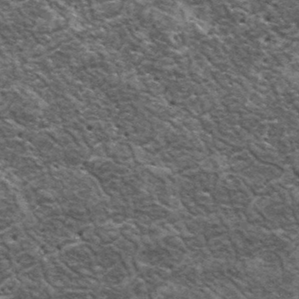
Label: frost